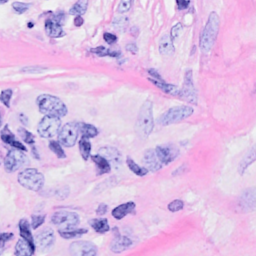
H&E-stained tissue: Breast